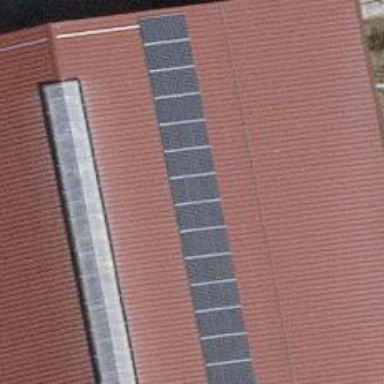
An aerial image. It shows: Solar power generator utilizing photovoltaic technology with solar photovoltaic panels.